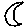
Label: moon